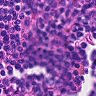
Metastatic tissue present: no